五年级 · 立体几何学
一个长方体玻璃缸, 从里面量长 40 厘米, 宽 25 厘米, 缸内水深 12 厘米。把一块石头浸入水中后, 水面升到 16 厘米, 求石块的体积。

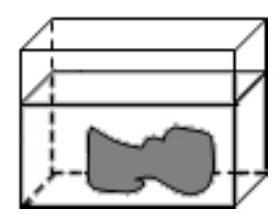
答案: 解4000 立方厘米

【分析】石头浸入水中后, 水面上升, 石头排开水的体积, 即是石块的体积。水面从 12 厘米上升到 16 厘米, 上升了 $16-12=4$ (厘米), 根据玻璃缸的长和宽, 计算这上升的 4 厘米水的体积即可。

【详解】 $40 \times 25 \times(16-12)$

$=40 \times 25 \times 4$

$=1000 \times 4$

$=4000$ （立方厘米）

答：石块的体积是 4000 立方厘米。

【点睛】本题主要考查长方体的体积计算在实际中的应用。